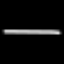
Label: line